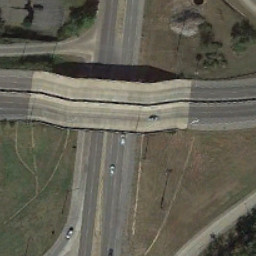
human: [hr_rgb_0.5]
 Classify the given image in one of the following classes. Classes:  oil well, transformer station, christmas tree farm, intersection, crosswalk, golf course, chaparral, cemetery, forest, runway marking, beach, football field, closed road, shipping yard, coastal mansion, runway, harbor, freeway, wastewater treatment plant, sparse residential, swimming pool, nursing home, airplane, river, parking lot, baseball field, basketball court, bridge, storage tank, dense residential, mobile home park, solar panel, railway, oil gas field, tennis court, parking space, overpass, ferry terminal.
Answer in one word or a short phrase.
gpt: overpass